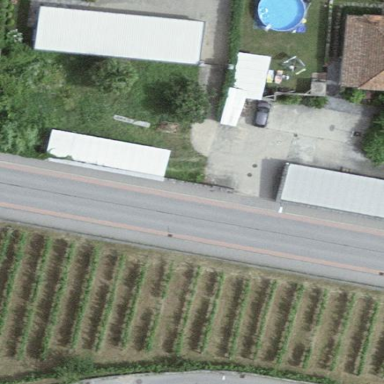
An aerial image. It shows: Vineyard growing grapes.